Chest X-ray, PA view. Patient: 35 years old, sex F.
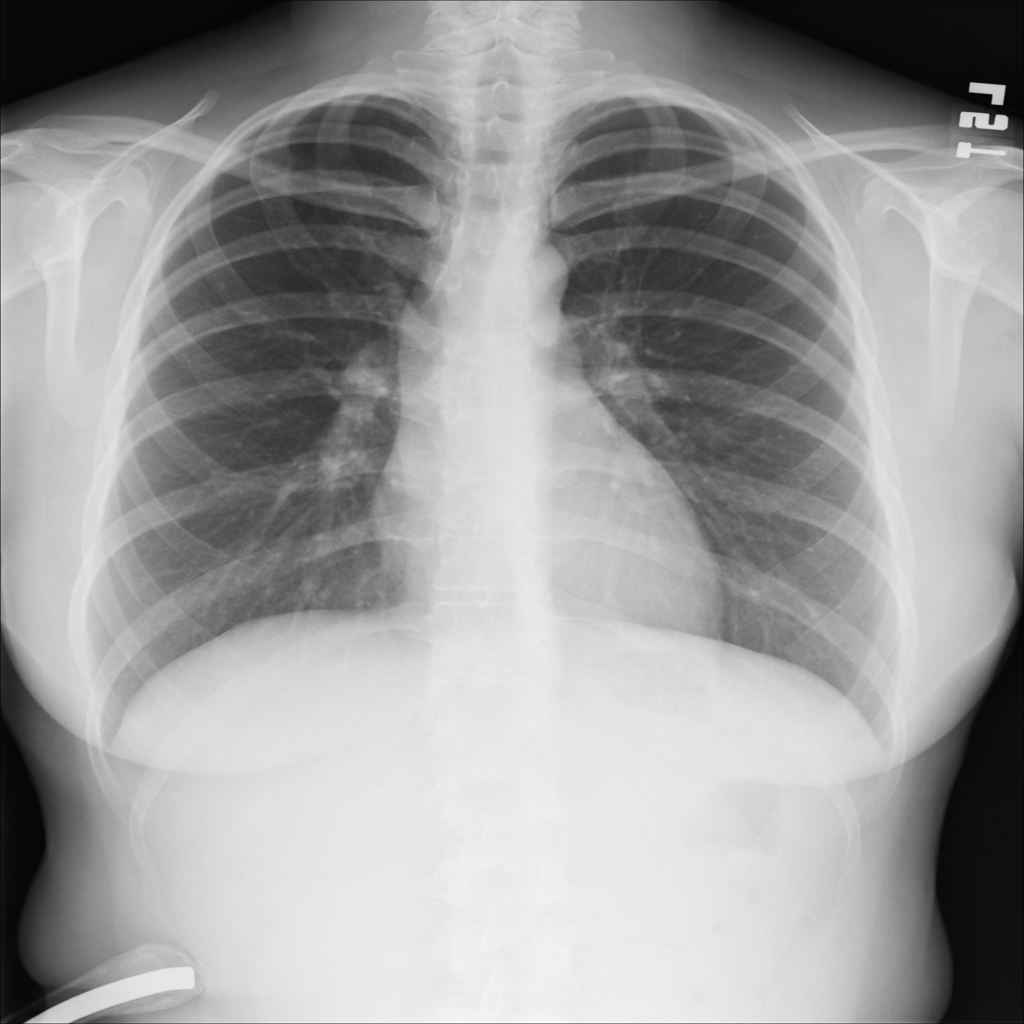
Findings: No Finding